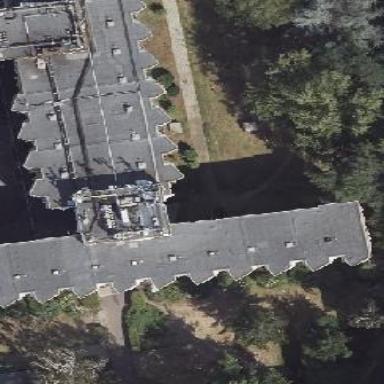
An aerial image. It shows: Part of building.